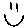
Label: smiley face